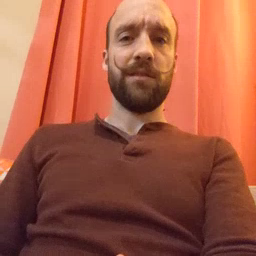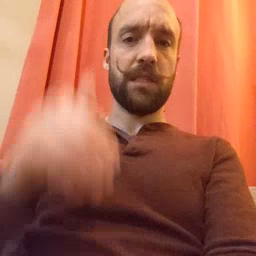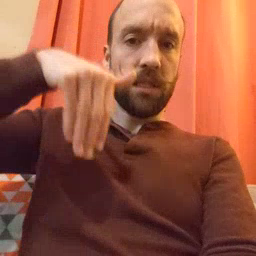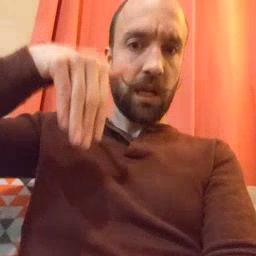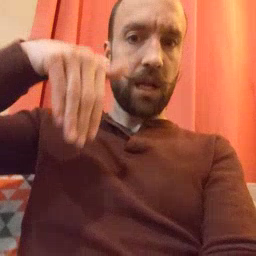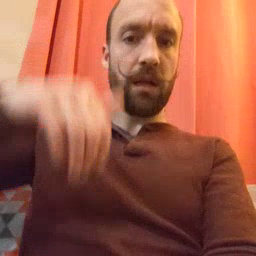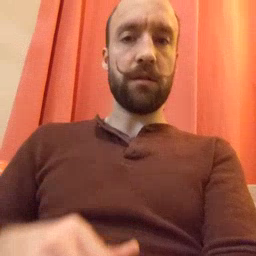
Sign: night